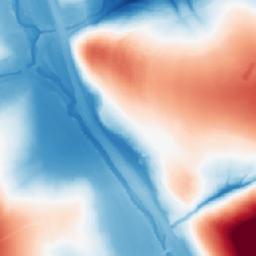
Category: morphological
Decomposition family: tophat_combined
Decomposition parameters: size: 100
Upsampling method: area
Upsampling parameters: scale: 4
Upsampling scale: 4